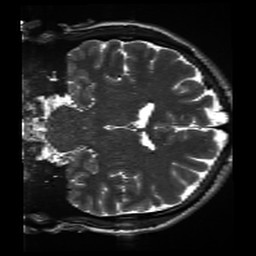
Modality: inplaneT2
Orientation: coronal
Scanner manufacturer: siemens
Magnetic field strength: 3 T
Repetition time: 11 s
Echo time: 0.059 s